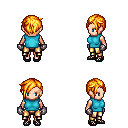
a pixel art fantasy rpg character, female body template, human, light skin, teal sleeveless shirt, gold greaves, light blonde pixie cut hairstyle, metal gloves, ghillies, four views (front, back, left, right), 2x2 character sprite sheet, small pixel art, hard edges, no anti-aliasing